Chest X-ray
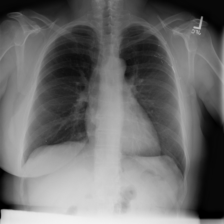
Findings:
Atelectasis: negative
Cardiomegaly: negative
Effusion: negative
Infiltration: positive
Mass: negative
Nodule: negative
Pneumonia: negative
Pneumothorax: negative
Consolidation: negative
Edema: negative
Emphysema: negative
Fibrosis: negative
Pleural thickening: negative
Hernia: negative